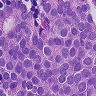
Metastatic tissue present: yes